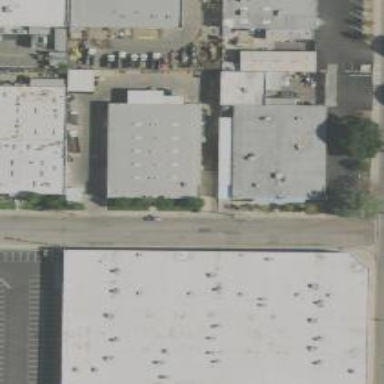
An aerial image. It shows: Commercial building.